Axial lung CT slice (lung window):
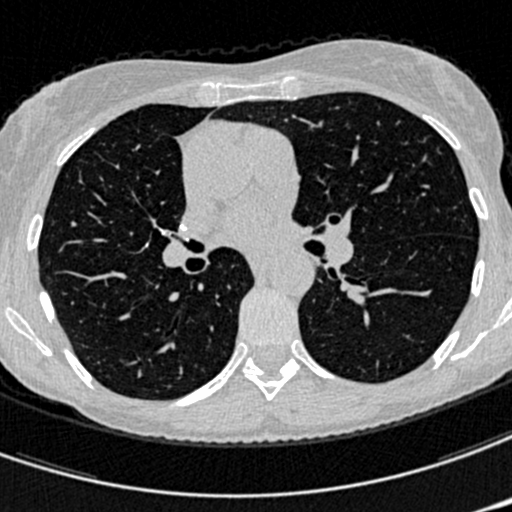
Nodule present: no